Question: I have a class called question . I am trying to call this display method from another class by creating its correspoding object. But I get this error. Will be glad if you can help me with this.
'''
///////////////QUESTION///////////////
function Question(id, text){
this.id = id;
this.text = text;
}
function QType1(id, text, choices, answers){
//this is true or false
Question.call(this, id, text) ;
this.choices = choices;
this.answers = answers;
}
QType1.prototype = new Question();
//inherit Question
QType1.prototype.constructor = QType1;
QType1.Display = function(){
console.log("Display Question");
}
///////////////QUIZ//////////////////
function quiz(){}
quiz.prototype.SetHomeScreen = function(x,y){
var svgCanvas = CreateCanvas(x,y);
AddText(svgCanvas,100,50, quiz_input.Settings.Layout.Text);
console.log("Text Added");
start_but = AddStartButton(svgCanvas, 300, 250);
console.log("start button Added");
start_but
.on("click", function(d,i) {
startquiz();
});
var startquiz = function(){
console.log(this);
quiz.prototype.StartQuiz();
};
}
quiz.prototype.question_objs = [];
quiz.prototype.user_ans = [];
quiz.prototype.corr_ans = [];
quiz.prototype.LoadQuestions = function(){
for(var i=0, l=questions.length; i<l; i++){
this.question_objs.push(new QType1(questions[i].id, questions[i].settings.text, questions[i].settings.choices, questions[i].settings.answers));
}
console.log(this.question_objs);
}
quiz.prototype.DisplayQuestions = function(){
var i = 0;
var l = this.question_objs.length;
while(i < l){
console.log(this.question_objs[i] instanceof QType1);
this.question_objs[i].Display();
}
}
quiz.prototype.StartQuiz = function(){
quiz.prototype.LoadQuestions();
console.log("Starting Quiz");
quiz.prototype.DisplayQuestions();
}
'''
The Error Message which I get is.

Thanks in Advance
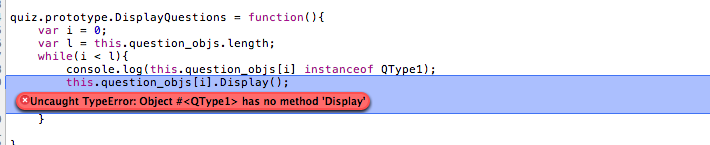
Answer: Two possible causes:
1. you didn't declare function Qtype1() {} and
2. you didn't instatiate a qtype1 object like so var q = new Qtype1()
: you didn't make Display a method of QType1.
The only way you could have a 'QType1.Display' method is if you had declared 'QType1' as a variable, like 'var QType1 = {}'
That way you could have a Display method directly bound to the variable. But as you declared it as a constructor you need 'QType1.prototype.Display = function () { console.log('Display question...'); };'
Also - your inheritance is a bit messy. You're calling 'Question.call(this, id, text)' then you're declaring 'QType1.prototype = new Question()' and then doing the same with the constructor. You need to review your javascript prototypal inheritance theory a bit.